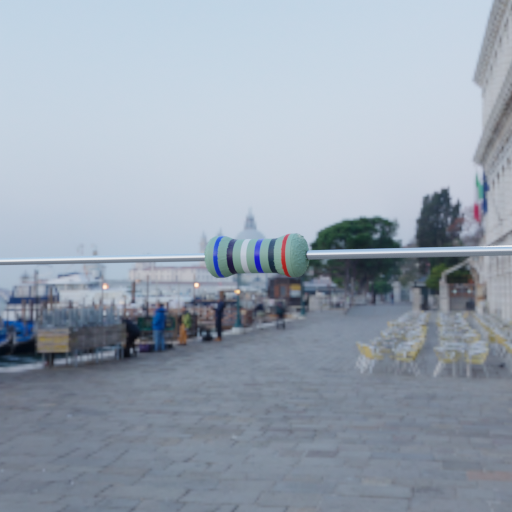
Resistor colour bands (in order): blue, black, white, blue, black, red